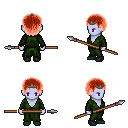
a pixel art fantasy rpg character, female body template, dark elf, purple skin, green robe, teal pants, red plain hairstyle, iron tiara, black shoes, spear, four views (front, back, left, right), 2x2 character sprite sheet, small pixel art, hard edges, no anti-aliasing